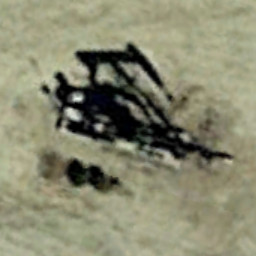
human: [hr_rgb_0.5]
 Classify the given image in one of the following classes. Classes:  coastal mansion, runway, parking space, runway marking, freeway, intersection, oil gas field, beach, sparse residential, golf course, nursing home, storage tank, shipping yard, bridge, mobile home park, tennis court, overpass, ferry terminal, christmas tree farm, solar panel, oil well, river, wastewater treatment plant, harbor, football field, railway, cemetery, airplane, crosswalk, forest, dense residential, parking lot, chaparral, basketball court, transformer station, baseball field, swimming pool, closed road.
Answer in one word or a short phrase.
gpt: oil well